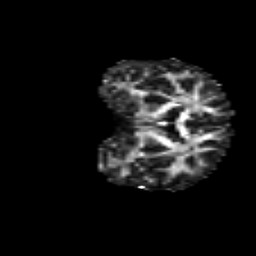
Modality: FA
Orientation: coronal
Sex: male
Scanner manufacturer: siemens
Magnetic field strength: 3 T
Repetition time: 5 s
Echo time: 0.071 s